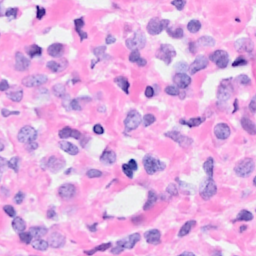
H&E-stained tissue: Breast